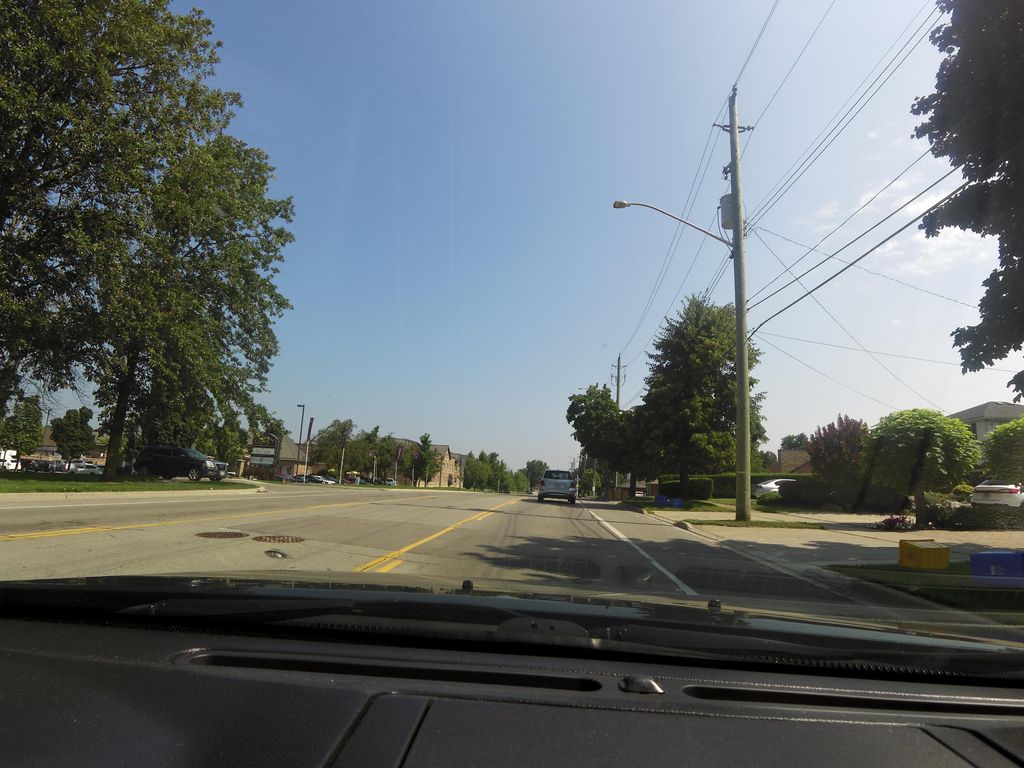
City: hamilton